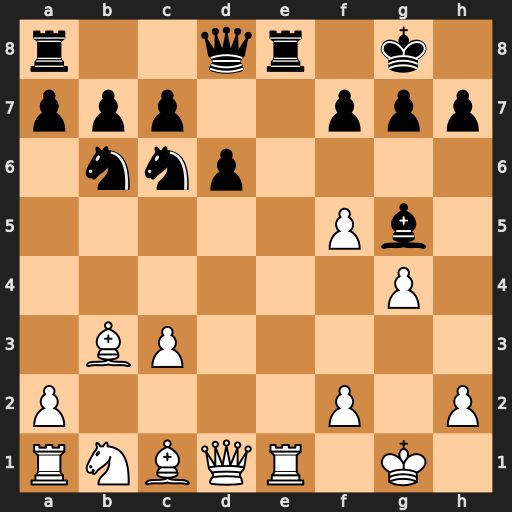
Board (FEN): r2qr1k1/ppp2ppp/1nnp4/5Pb1/6P1/1BP5/P4P1P/RNBQR1K1
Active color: w
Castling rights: -
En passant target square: -
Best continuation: Rxe8+ Qxe8 Bxg5